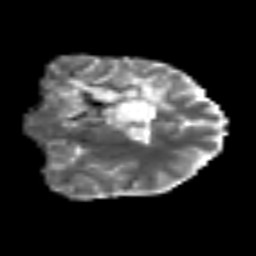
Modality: MD
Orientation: coronal
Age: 31
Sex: female
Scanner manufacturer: siemens
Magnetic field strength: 3 T
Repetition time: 6.1 s
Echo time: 0.101 s